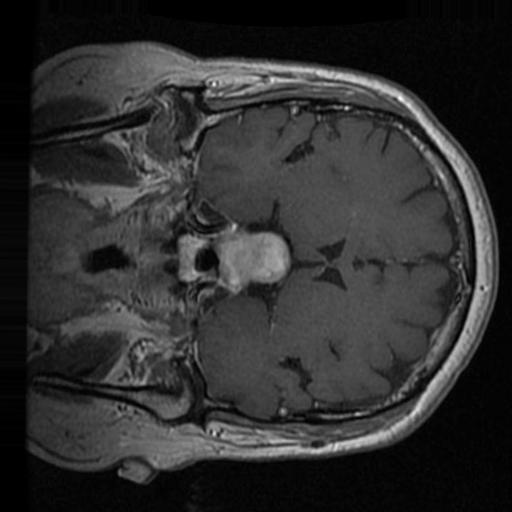
Label: brain_tumor